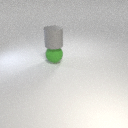
large gray rubber cylinder above large green rubber sphere